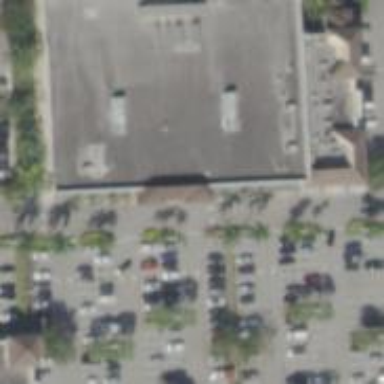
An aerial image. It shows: Retail building.